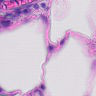
Metastatic tissue present: no